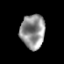
Tissue: prostate
Cell type: T cells
Senescence score: 0.2851
Nuclear area (px): 822
Mean DAPI intensity: 145.246